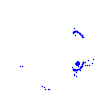
Particle: proton